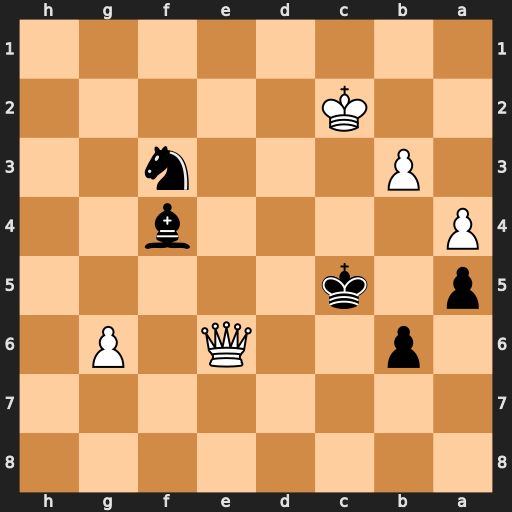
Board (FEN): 8/8/1p2Q1P1/p1k5/P4b2/1P3n2/2K5/8
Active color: b
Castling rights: -
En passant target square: -
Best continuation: Nd4+ Kd3 Nxe6